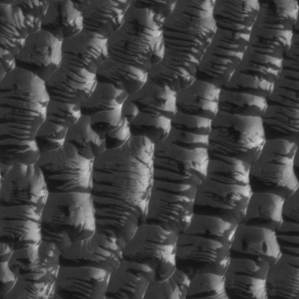
Label: frost